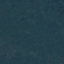
Land use / land cover: Forest